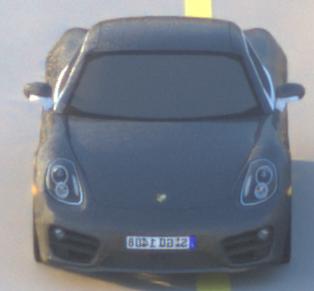
Make: Porsche
Model: Cayman
Detailed model: Cayman (981C)
Model produced from: 2013/03
Model produced until: 2014/04
Doors: 2
Color: gray
Road condition: dry road
Daytime: sunrise or sunset
Contrast: medium contrast